Question:
In my project the app launches in ViewController, which loads inside a table (Table class) by adding it as a subview (ViewController.h - [self.view addSubview: Table.tableView];)
Camera Class is the detailed view, so when you tap in a table row it loads Camara.xib. Until here everything works fine.
The problem comes when I try to dismiss Camera.xib and go back to ViewController.xib, when I do that Camera.xib dismisses okay but instead of going back to ViewController.xib with Table.xib inside of it, the app only loads Table.xib, so the rest of objects that were placed in the view of ViewController.xib are not displaying.
What am I doing wrong?
Thanks in advance!!
CODE:
Table.m
'''
- (void)viewDidLoad
{
roomsArray = [[NSMutableArray alloc] initWithObjects:nil];
[super viewDidLoad];
}
- (void)tableView:(UITableView *)tableView didSelectRowAtIndexPath:(NSIndexPath *)indexPath
{
// my code...
Camara *camara = [[Camara alloc] initWithNibName:@"Camara" bundle:nil];
[self presentViewController:camara animated:YES completion:nil];
}
'''
Camara.m
'''
-(IBAction)cancel:(id)sender {
[self dismissViewControllerAnimated:YES completion:nil];
}
'''
ViewController.m
'''
- (void)viewDidLoad
{
table = [[Table alloc] initWithNibName:@"Table" bundle:nil];
[windows.tableView reloadData];
[self.view addSubview:windows.tableView];
windows.tableView.transform = CGAffineTransformMakeTranslation(0, 44);
[super viewDidLoad];
// Do any additional setup after loading the view, typically from a nib.
'''
}
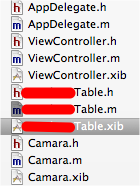
Answer: the problem was that tableViewController and ViewController were in two view controllers, so I Combined them and now all works fine.